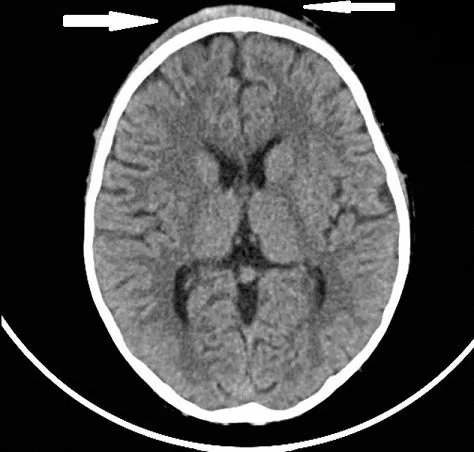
A computerized tomography showing frontal scalp haematoma (white arrows).
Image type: radiology (ct)